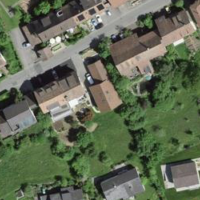
EUNIS habitat code: 55
Species observed at this site:
Scilla luciliae